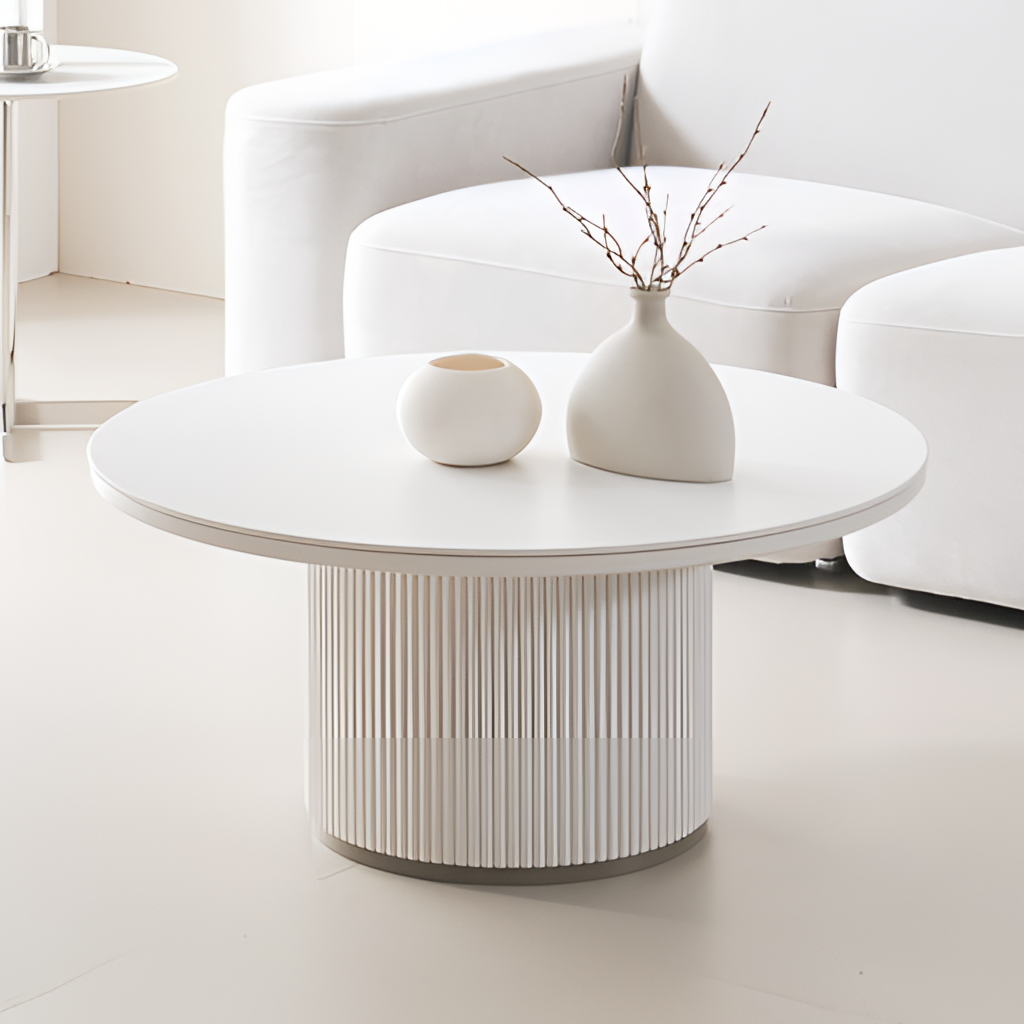
wood round coffee table, living room, tile flooring, with large square pattern, minimalist, cream paint wallpaper, with solid pattern